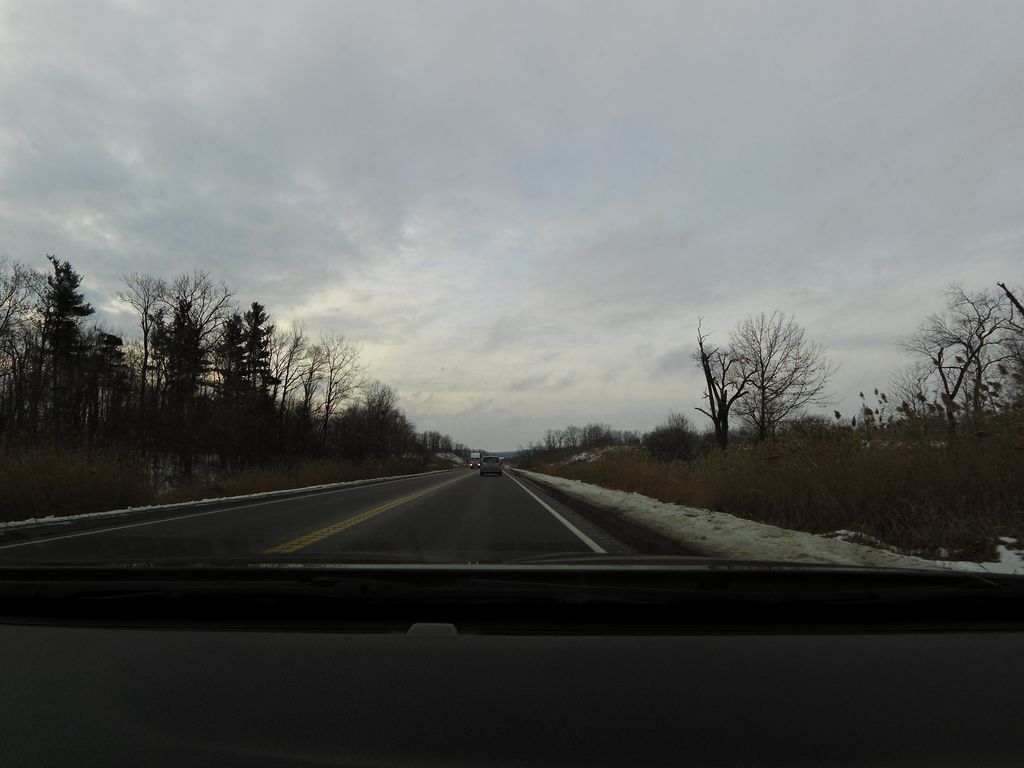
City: hamilton